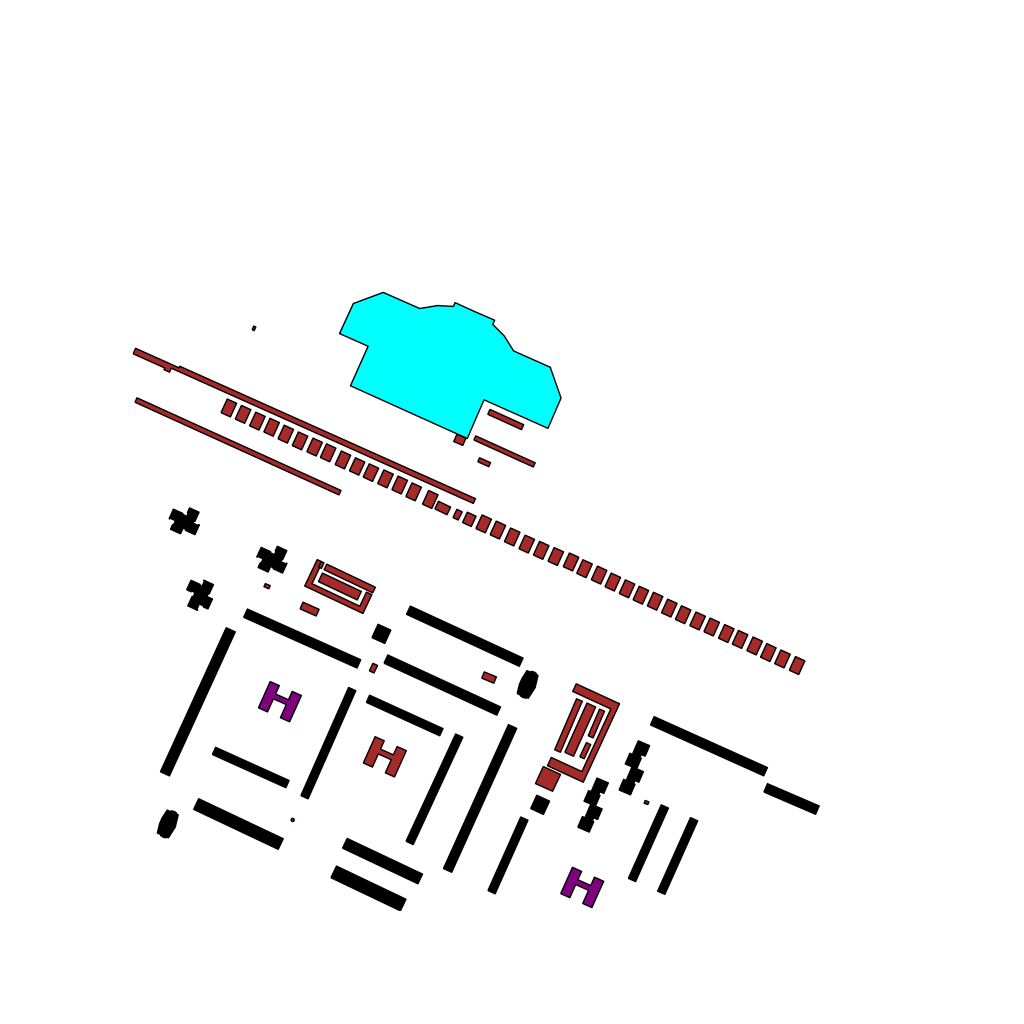
Tags: overhead vector_map, business, industrial, recreation, residential, modern, soviet, high_rise, individual_rise, low_rise, density_4, Building, Facility, Kinder, Mall, 1.0 km²